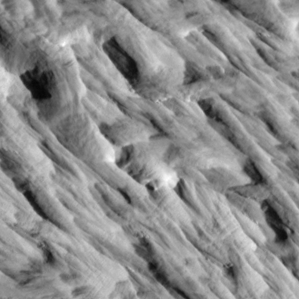
Label: non_frost